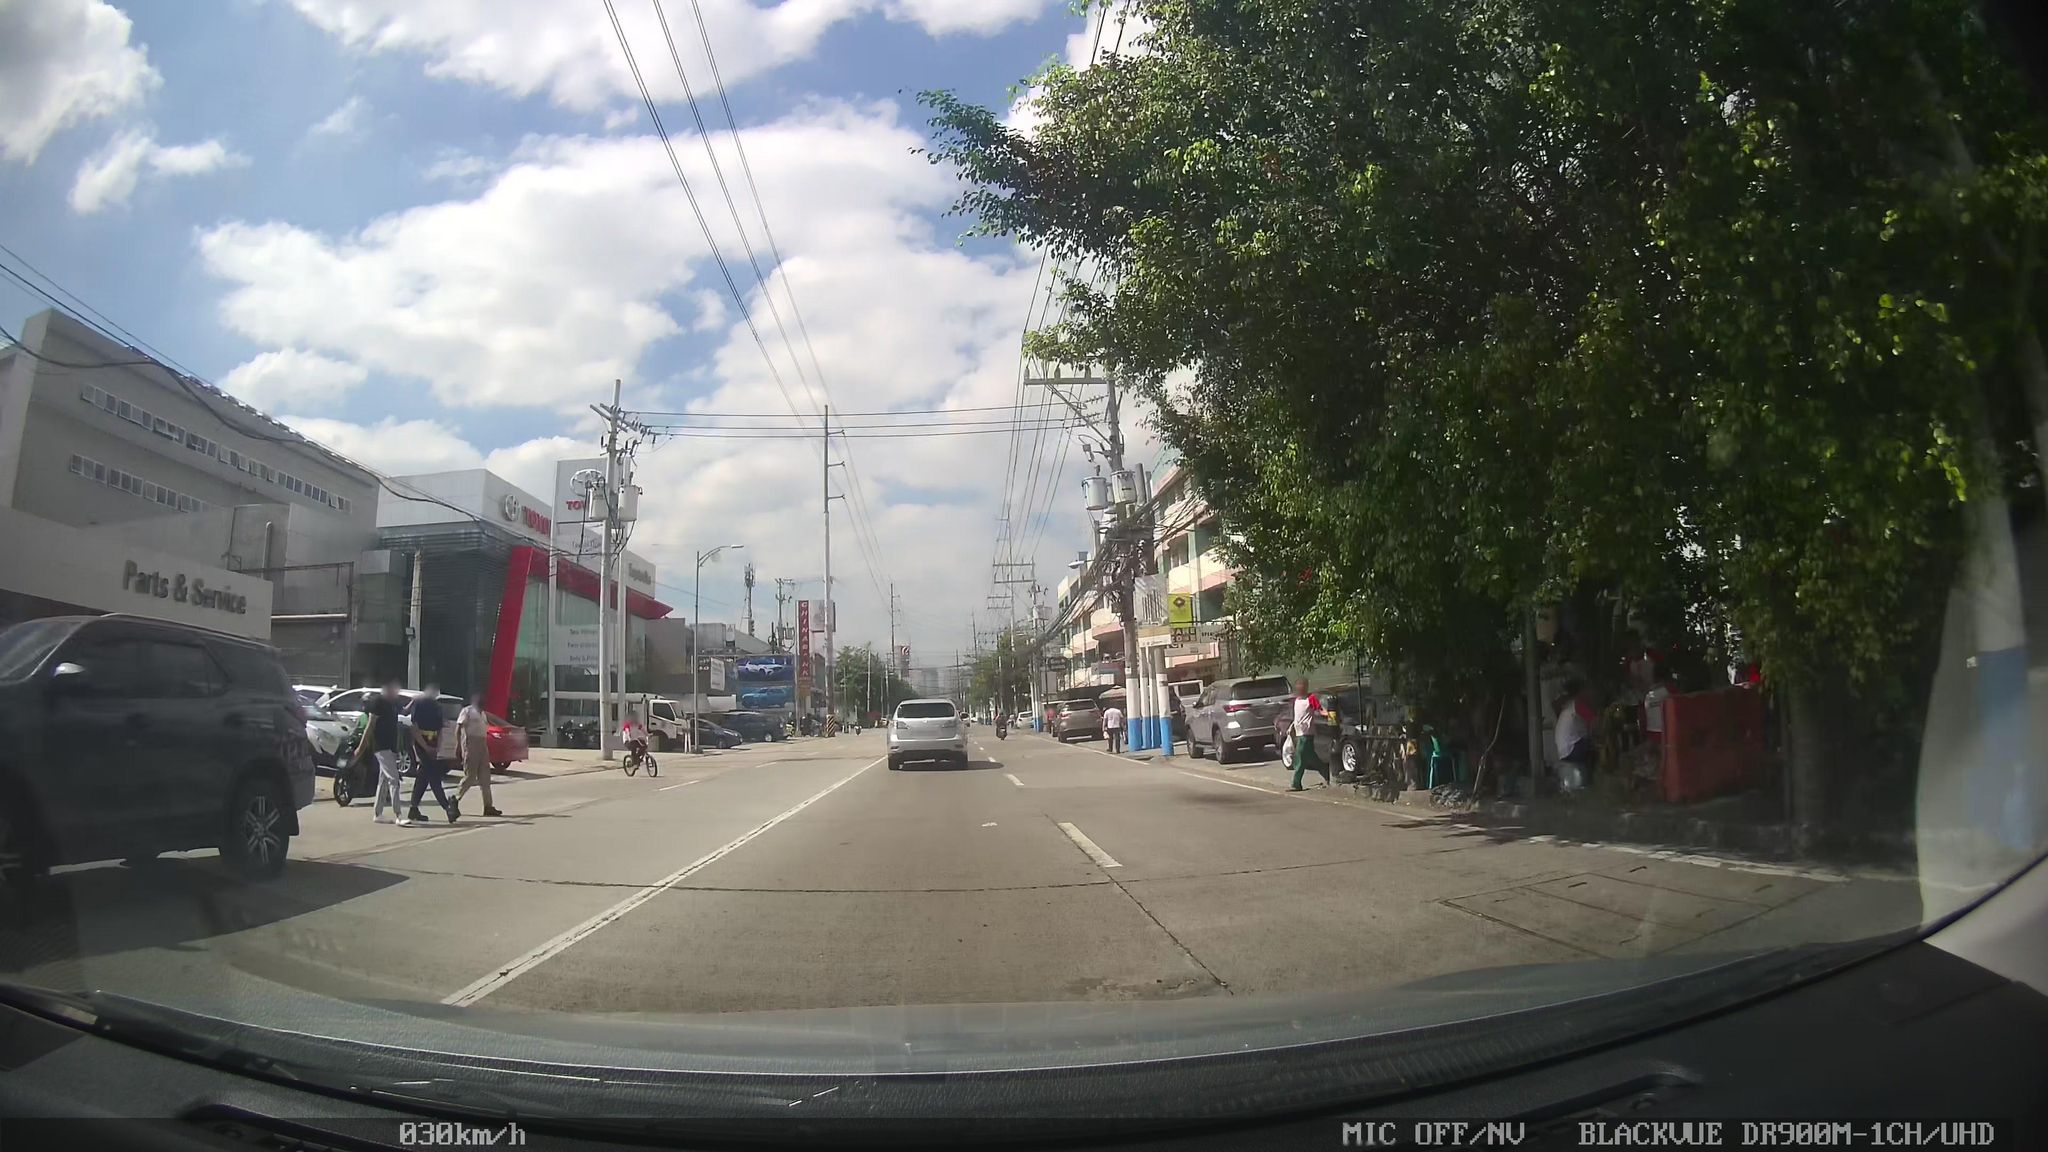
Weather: clear
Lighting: day
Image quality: good
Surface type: driving surface
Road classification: secondary
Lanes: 4
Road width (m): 14
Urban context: urban centre
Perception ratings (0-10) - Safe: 1.78, Lively: 7.94, Beautiful: 4.11, Boring: 3.67, Depressing: 3.67, Wealthy: 1.55